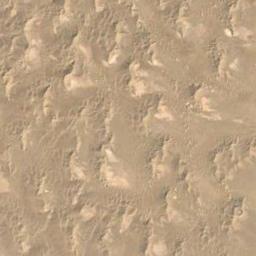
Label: desert